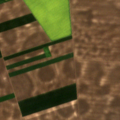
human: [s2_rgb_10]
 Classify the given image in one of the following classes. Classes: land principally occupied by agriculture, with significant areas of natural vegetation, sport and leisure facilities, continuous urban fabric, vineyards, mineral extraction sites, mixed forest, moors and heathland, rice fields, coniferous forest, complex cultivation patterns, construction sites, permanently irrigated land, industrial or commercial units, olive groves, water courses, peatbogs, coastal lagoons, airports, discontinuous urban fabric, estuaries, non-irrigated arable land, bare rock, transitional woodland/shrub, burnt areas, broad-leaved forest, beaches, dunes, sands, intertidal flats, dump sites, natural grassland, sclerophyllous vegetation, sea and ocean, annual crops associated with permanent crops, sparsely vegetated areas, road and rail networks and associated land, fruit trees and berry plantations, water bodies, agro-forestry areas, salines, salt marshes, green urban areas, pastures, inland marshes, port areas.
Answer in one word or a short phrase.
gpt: non-irrigated arable land